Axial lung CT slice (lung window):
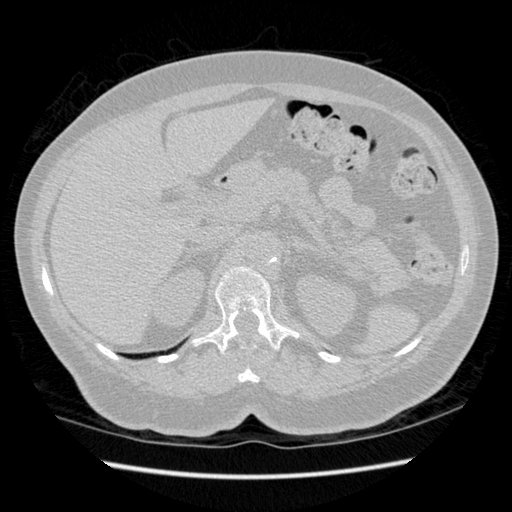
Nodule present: no